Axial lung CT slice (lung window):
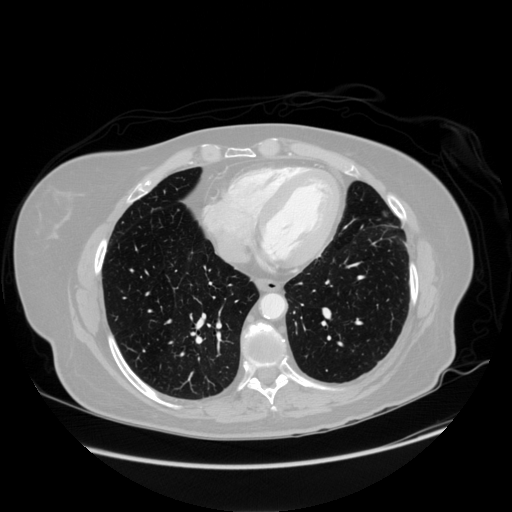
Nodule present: no